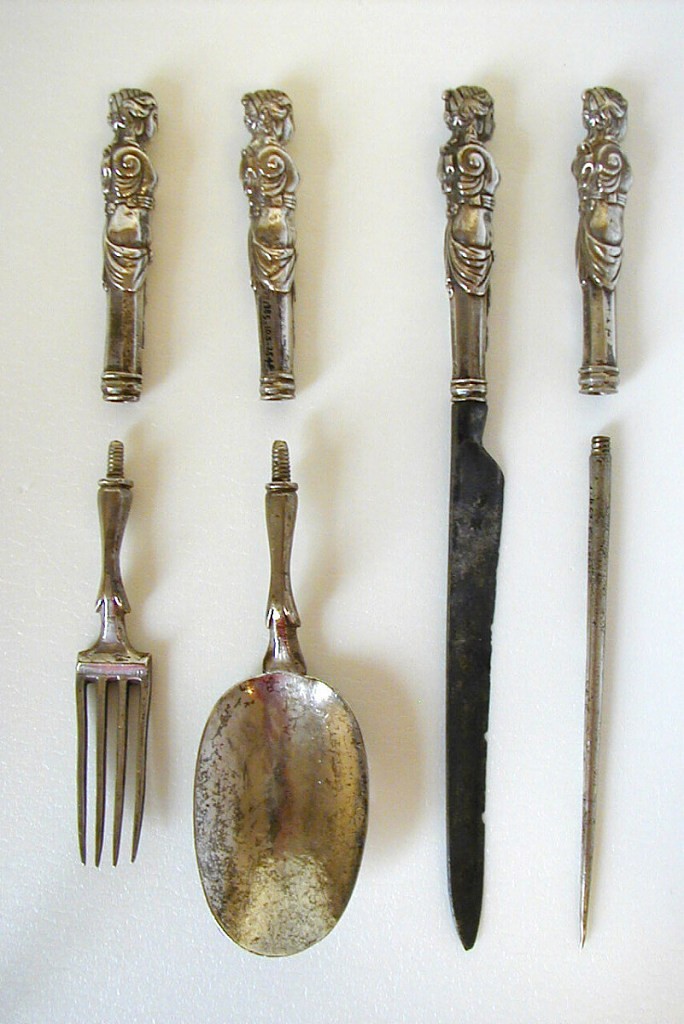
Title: spoon bowl
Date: late 17th century
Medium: silver
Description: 1985-103-254-a/h: Handle in the shape of female caryatids, handle ca...;     1985-103-254-b: Handle in the shape of female caryatids, handle ca...;     1985-103-254-c: Handle in the shape of female caryatids, handle ca...;     1985-103-254-d: Fork has four curved tines, waisted neck ending in...;     1985-103-254-e: Oval-shaped rattail spoon-bowl, waisted neck, endi...;     1985-103-254-f: Plain, pointed skewer, screw thread on one end.50;     1985-103-254-g: Leaf-shaped blade, plain bolster, handle in the sh...;     1985-103-254-h: Silver handle in the shape of a female caryatid, h...